Interaction volume radius: 10 \u00c5
Interaction volume height: 35 \u00c5
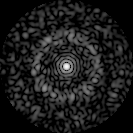
Disorder parameter: 0.849